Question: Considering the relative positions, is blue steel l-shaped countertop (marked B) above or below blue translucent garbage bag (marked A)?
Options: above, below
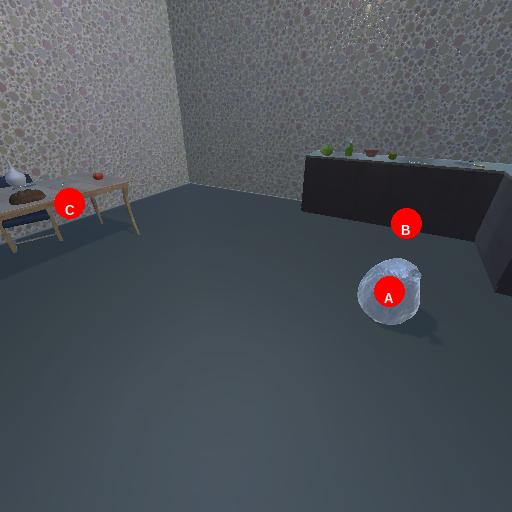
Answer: above